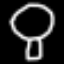
Label: mushroom